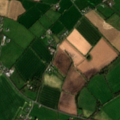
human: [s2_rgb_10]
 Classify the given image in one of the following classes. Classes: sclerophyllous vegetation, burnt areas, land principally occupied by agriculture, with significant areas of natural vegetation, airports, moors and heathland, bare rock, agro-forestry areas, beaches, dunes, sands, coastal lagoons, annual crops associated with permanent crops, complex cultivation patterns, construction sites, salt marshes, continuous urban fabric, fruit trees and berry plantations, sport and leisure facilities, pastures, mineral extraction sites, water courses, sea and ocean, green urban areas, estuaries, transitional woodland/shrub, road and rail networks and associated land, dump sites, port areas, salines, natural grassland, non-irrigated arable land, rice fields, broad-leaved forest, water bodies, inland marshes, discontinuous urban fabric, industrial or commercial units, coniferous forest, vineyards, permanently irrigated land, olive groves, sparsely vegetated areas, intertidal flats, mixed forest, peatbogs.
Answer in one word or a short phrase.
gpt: non-irrigated arable land, pastures